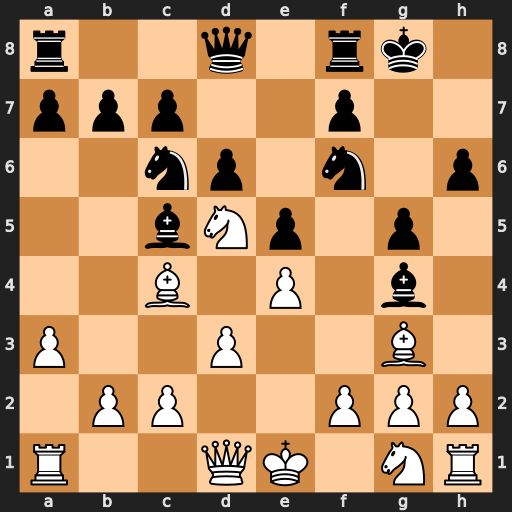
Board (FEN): r2q1rk1/ppp2p2/2np1n1p/2bNp1p1/2B1P1b1/P2P2B1/1PP2PPP/R2QK1NR
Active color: w
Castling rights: KQ
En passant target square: -
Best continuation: Nxf6+ Qxf6 Qxg4